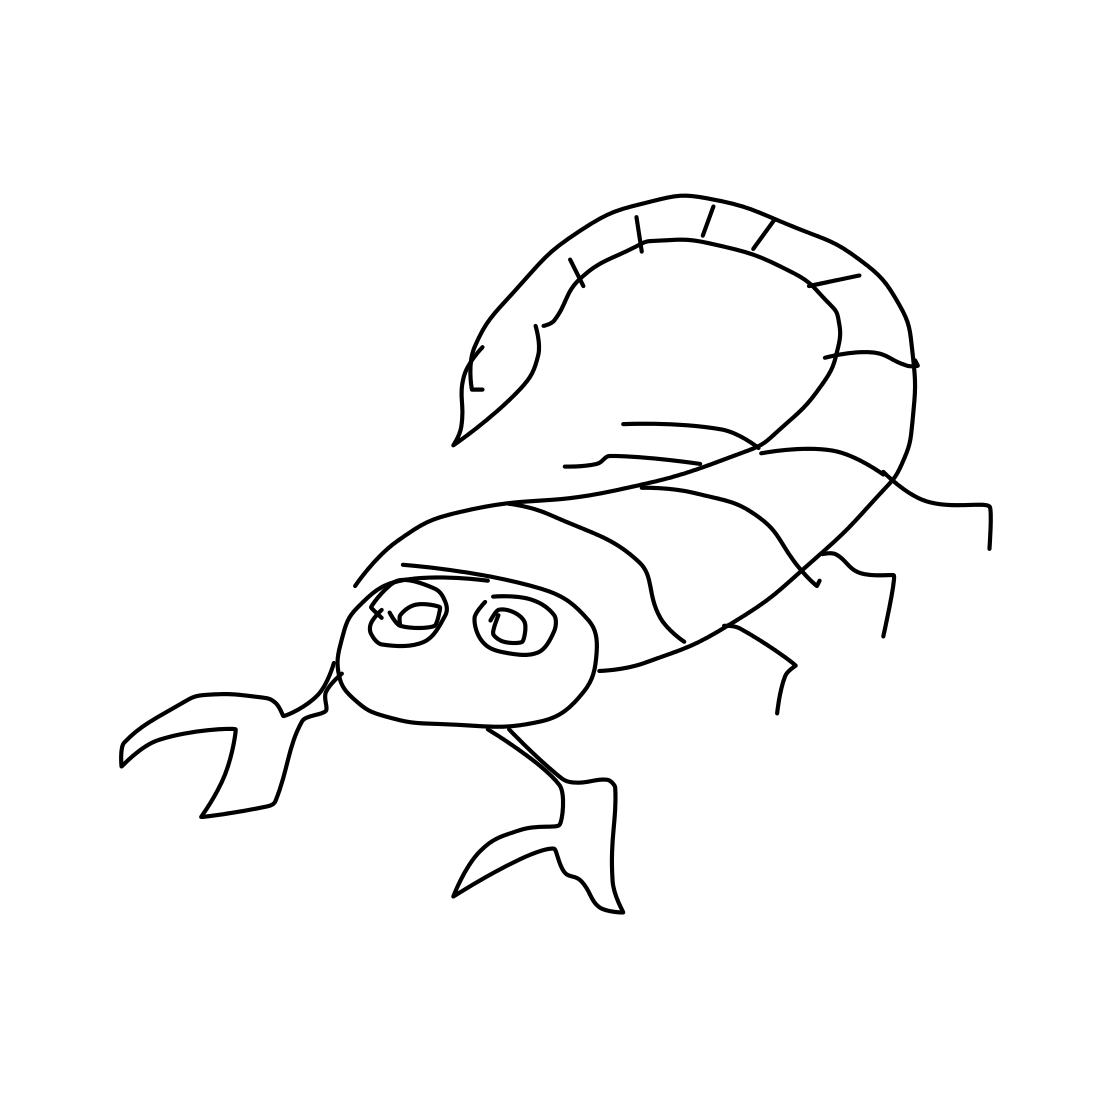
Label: scorpion